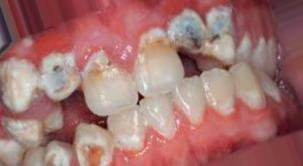
Condition: Caries